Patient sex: M
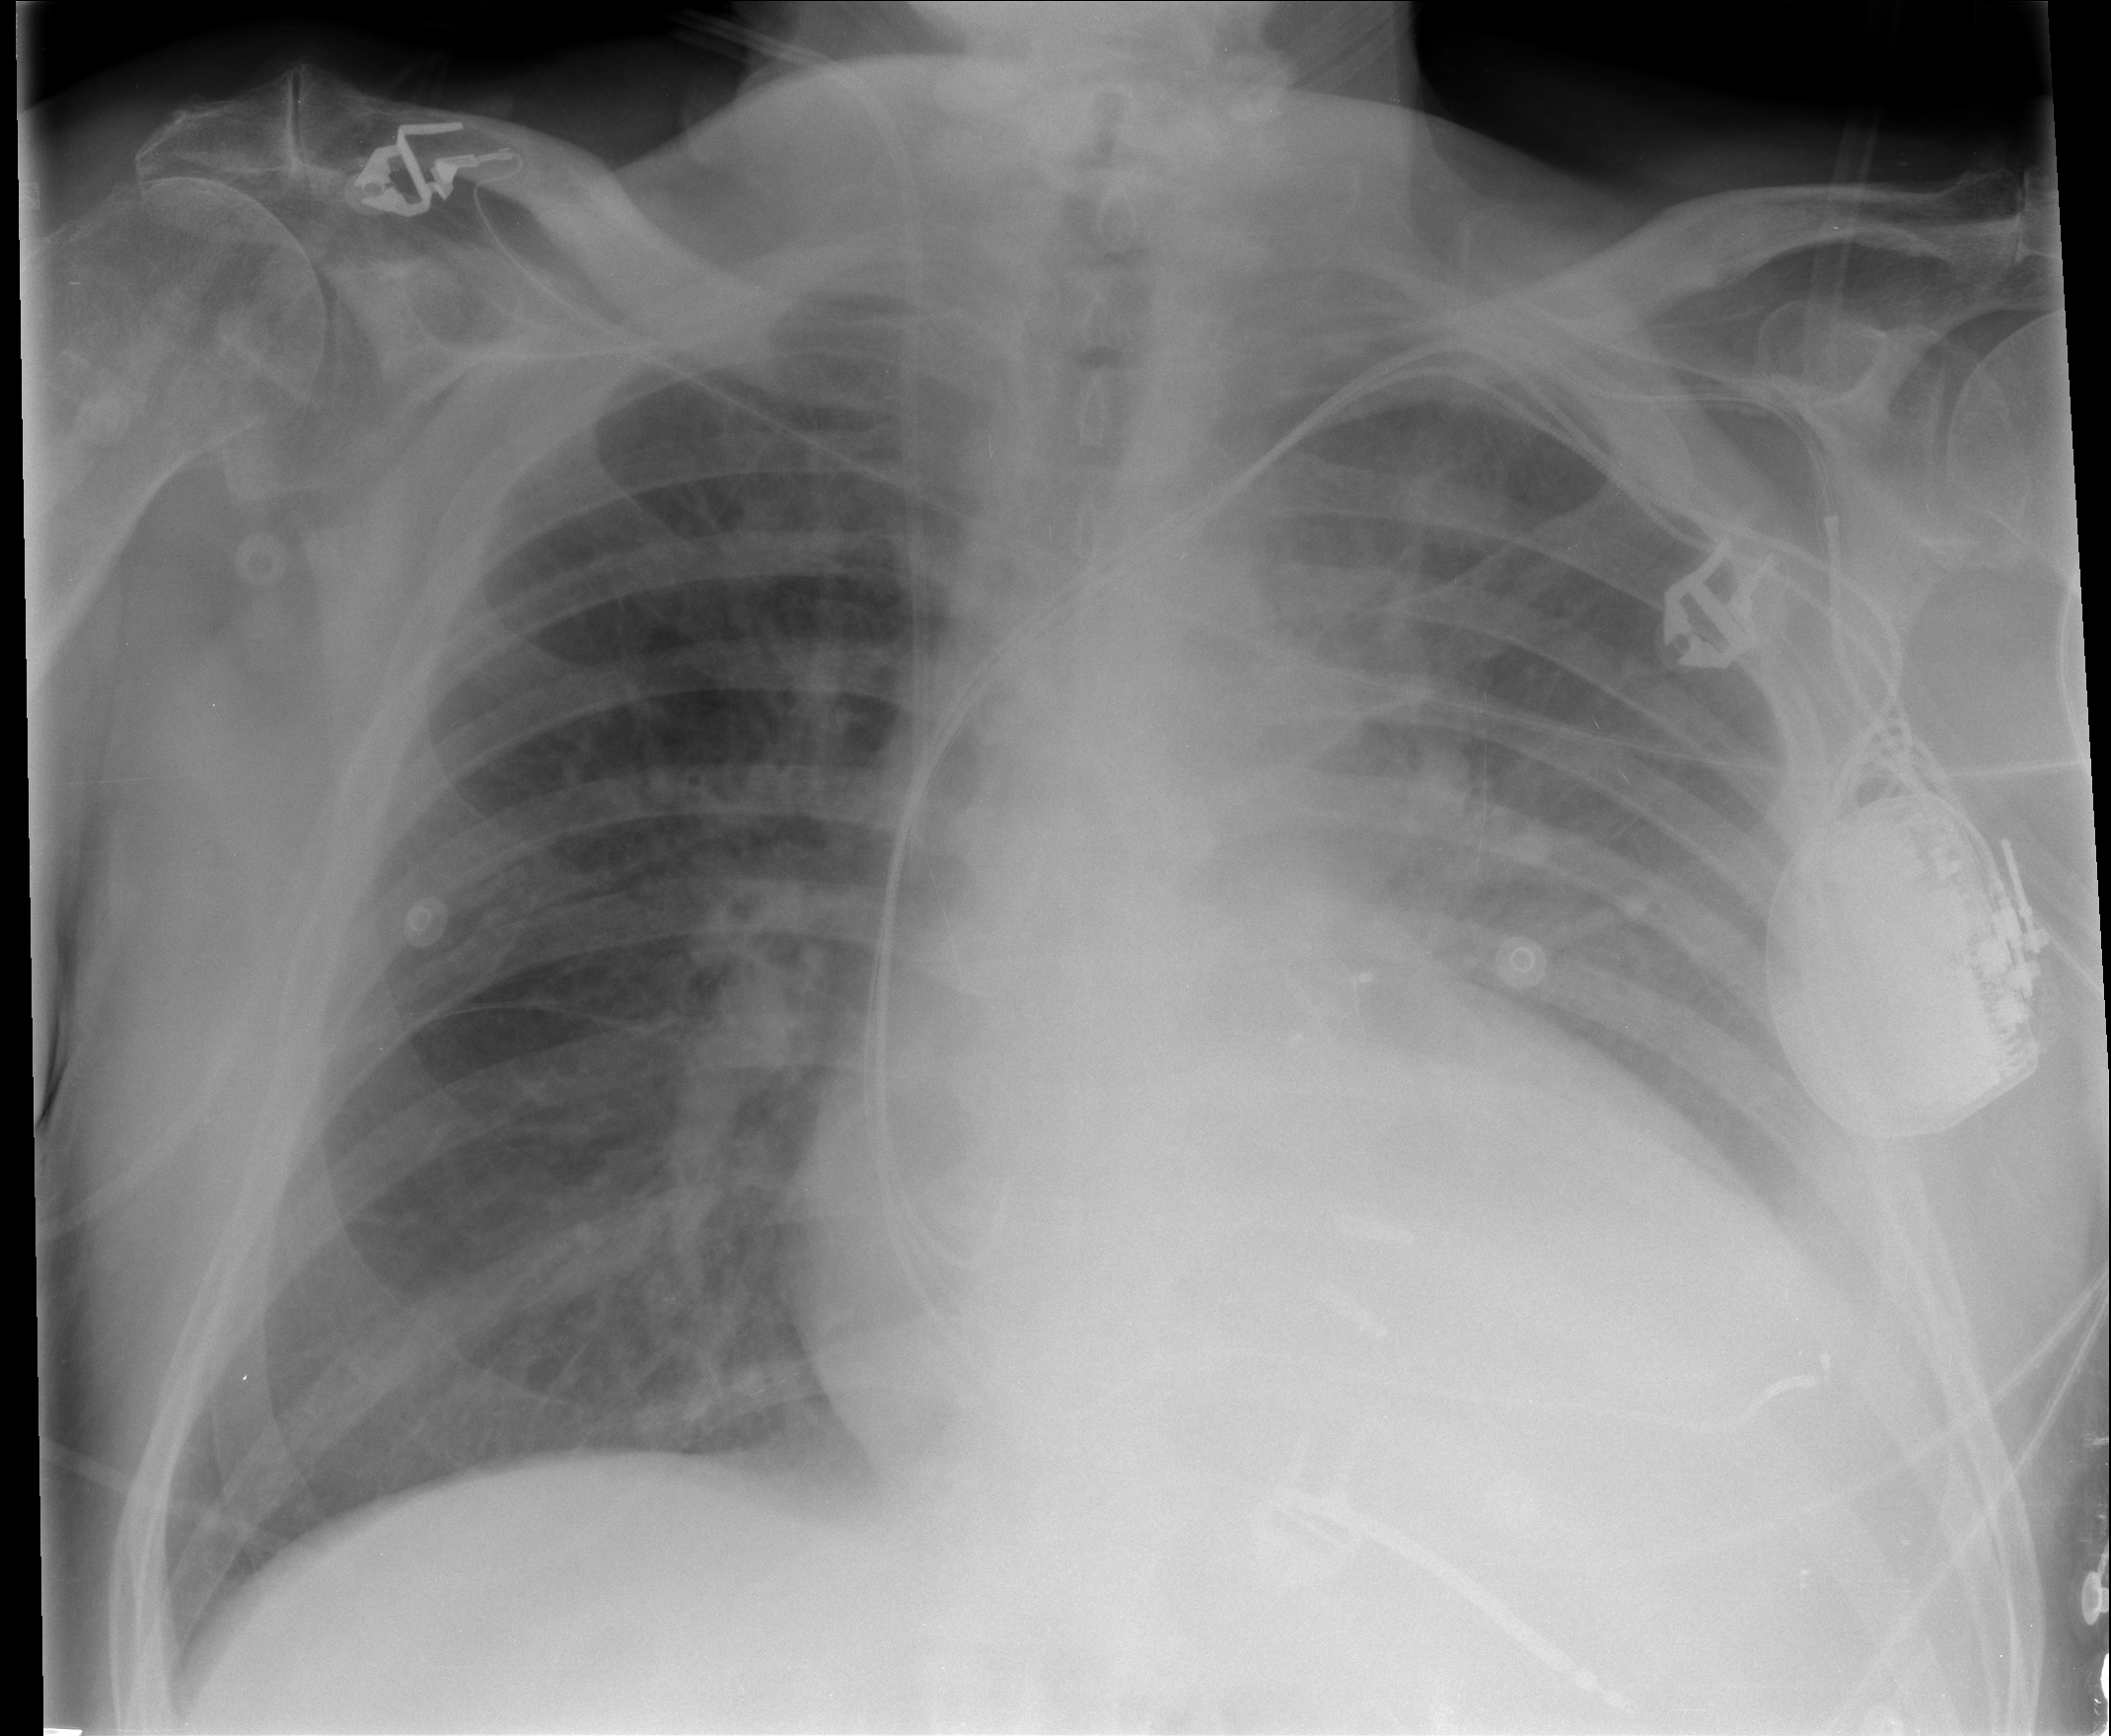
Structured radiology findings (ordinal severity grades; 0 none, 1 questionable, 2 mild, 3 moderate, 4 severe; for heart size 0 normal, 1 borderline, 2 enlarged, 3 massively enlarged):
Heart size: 2
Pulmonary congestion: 3
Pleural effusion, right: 0
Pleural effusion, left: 2
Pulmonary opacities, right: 0
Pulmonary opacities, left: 2
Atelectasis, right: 0
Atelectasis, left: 2